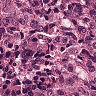
Metastatic tissue present: yes